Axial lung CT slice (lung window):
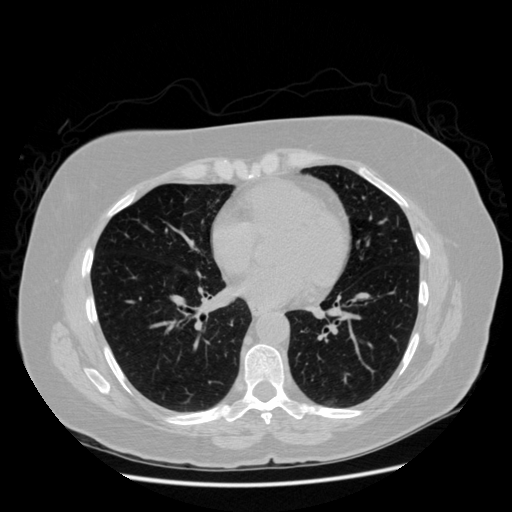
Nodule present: no